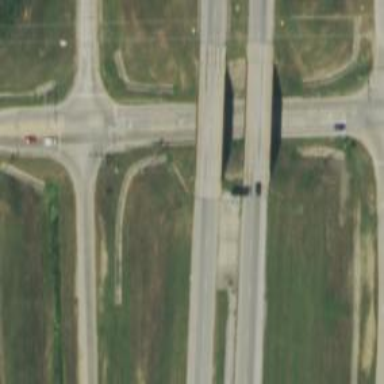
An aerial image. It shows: Bridge over motorway.